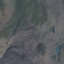
Land use / land cover: HerbaceousVegetation